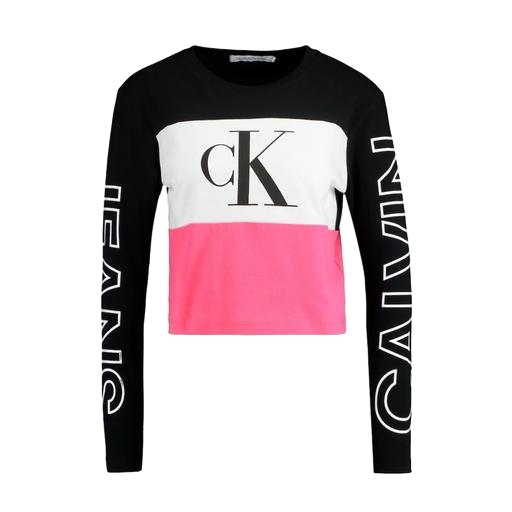
long-sleeve top, longsleeve t-shirt, long-sleeve tee, white background